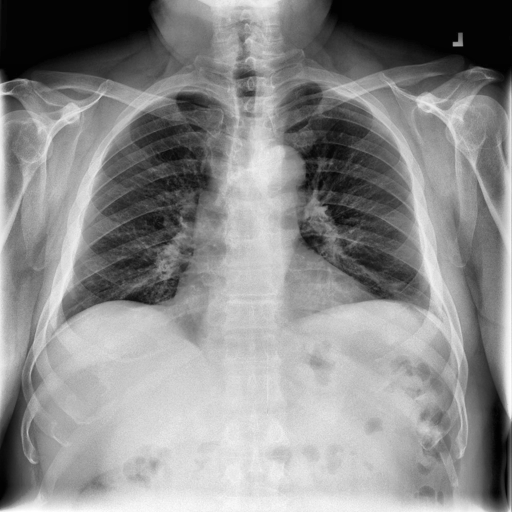
Finding: NORMAL